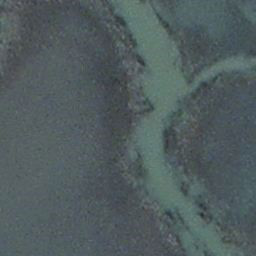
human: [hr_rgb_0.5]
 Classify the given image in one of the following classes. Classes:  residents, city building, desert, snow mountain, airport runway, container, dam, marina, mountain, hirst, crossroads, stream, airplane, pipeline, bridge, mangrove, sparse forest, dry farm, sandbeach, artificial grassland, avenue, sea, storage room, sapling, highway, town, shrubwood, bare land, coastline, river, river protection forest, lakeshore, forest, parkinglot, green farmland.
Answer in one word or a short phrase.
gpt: stream